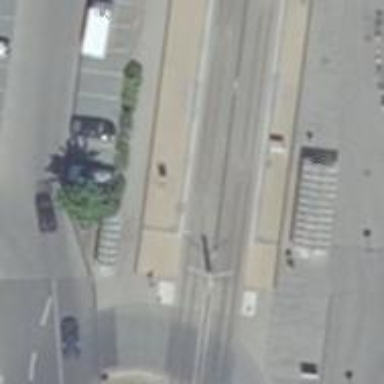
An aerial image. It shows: Tram stop position for public transport.